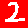
Digit: 2